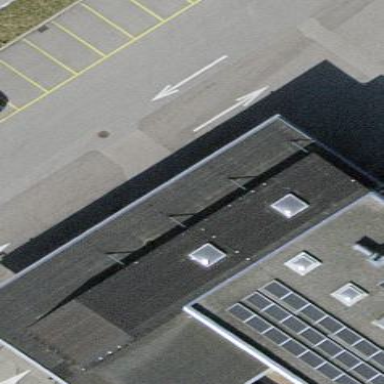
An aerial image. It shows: View of roof of building.